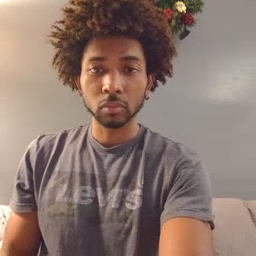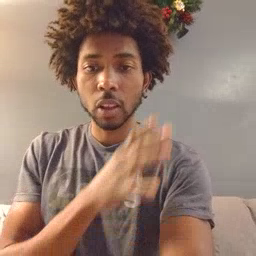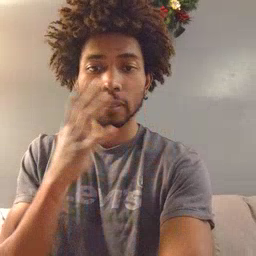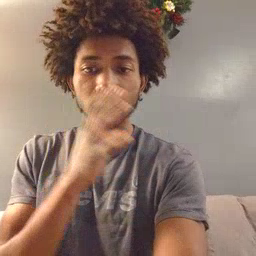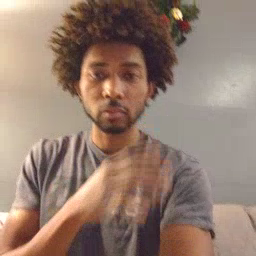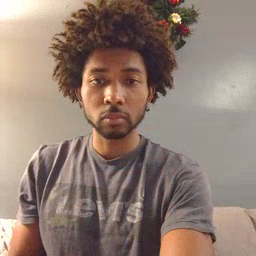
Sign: farm